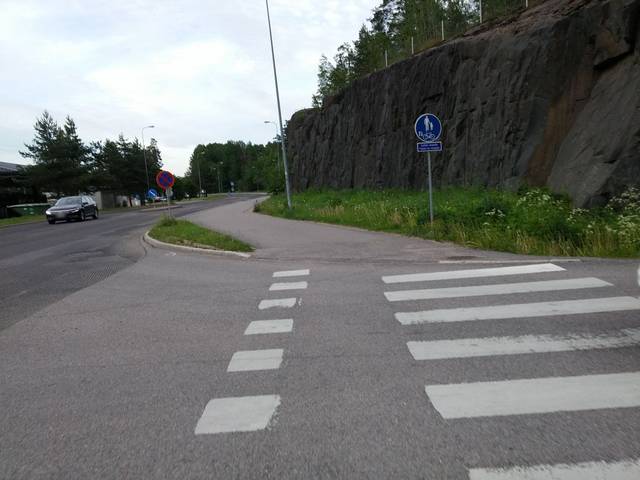
Region: Finland
Coordinates: 60.202, 24.75